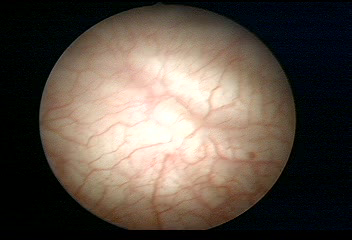
Modality: WLC
Class: Normal mucosa
Bladder cancer association: No